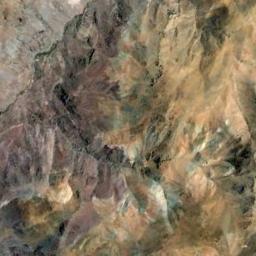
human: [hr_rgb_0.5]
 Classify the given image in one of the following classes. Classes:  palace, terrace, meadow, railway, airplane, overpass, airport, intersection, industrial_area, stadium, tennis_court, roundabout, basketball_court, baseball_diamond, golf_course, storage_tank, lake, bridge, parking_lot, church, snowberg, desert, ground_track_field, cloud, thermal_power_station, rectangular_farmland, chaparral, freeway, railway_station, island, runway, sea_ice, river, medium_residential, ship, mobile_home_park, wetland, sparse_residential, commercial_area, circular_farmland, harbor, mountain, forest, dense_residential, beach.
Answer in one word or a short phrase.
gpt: mountain